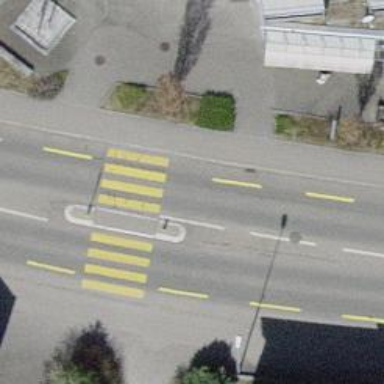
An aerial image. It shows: Marked crossing with pedestrian island.